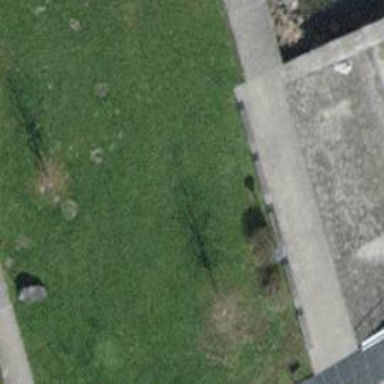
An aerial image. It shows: Bench.